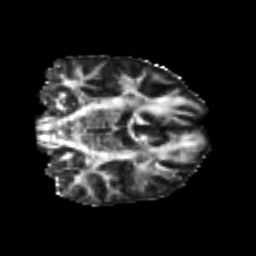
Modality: FA
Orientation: coronal
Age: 20
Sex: male
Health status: healthy
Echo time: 0.074 s